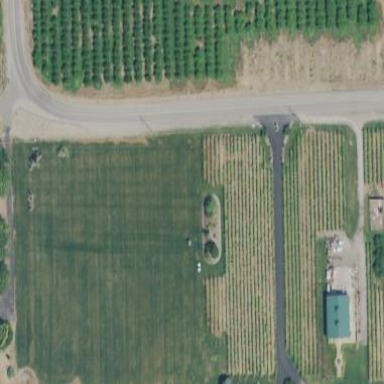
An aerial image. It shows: Vineyard with grape crops.